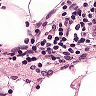
Metastatic tissue present: no